Question: I'm trying to create a d3.js directive, and it's currently working fine.
But, when i'm resizing the window, my first directive takes the second directive values. How can I seperate the two in order to resize them correctly?
(they already have an isolate scope btw).
plunker: <URL>
Here is the part where my console return the same object :
'''
$window.onresize = function() {
console.log(scope);
};
'''
And here is what i see in my console.

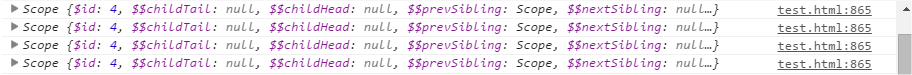
Answer: You have everything configured fine, when you resize each graph still has its own data.
The only thing you didn't take into account that you log only the isolated scope of the second directive.
Update the log to:
'''
console.log(scope.$parent.data);
console.log(scope.$parent.data2);
'''
And you will see you can reach each isolated scope data using the parent.